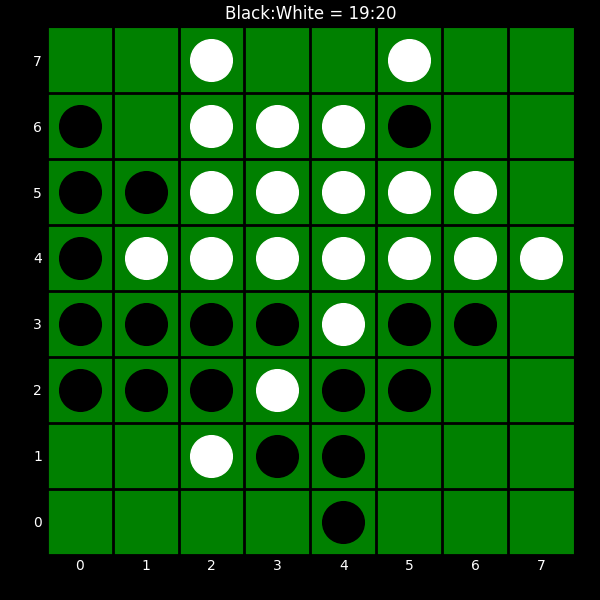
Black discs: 19
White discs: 20